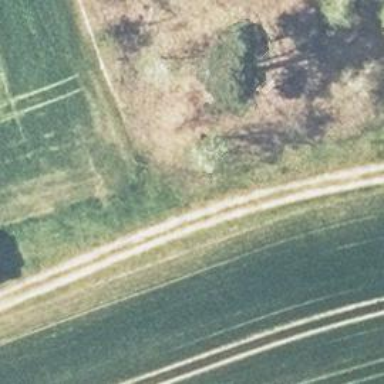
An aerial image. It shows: Track road with grass surface.